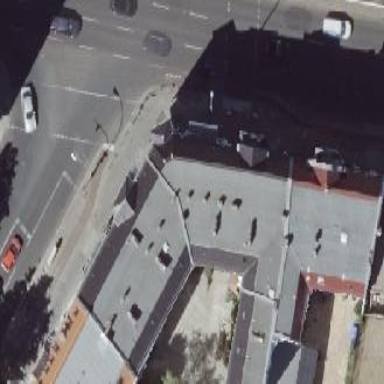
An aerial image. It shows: Unique apartment building with double saltbox roof shape.